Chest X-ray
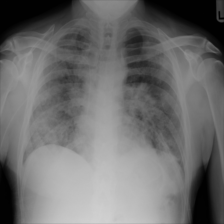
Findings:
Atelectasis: negative
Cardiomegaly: negative
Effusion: negative
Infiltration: positive
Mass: negative
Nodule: negative
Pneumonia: negative
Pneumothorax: negative
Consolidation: negative
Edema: negative
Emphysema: negative
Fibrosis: negative
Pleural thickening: negative
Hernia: negative